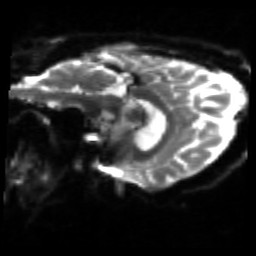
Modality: sbref
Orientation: sagittal
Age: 59
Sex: female
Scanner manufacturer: siemens
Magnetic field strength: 3 T
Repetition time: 4.71 s
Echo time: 0.0906 s